Question: I have a form page like below image. I should take value from this form. I have a custom collection view from the bottom. I should take textfield value from the cell. how can I do that?
I use the picker view in those cells. Can you show a little example for me?

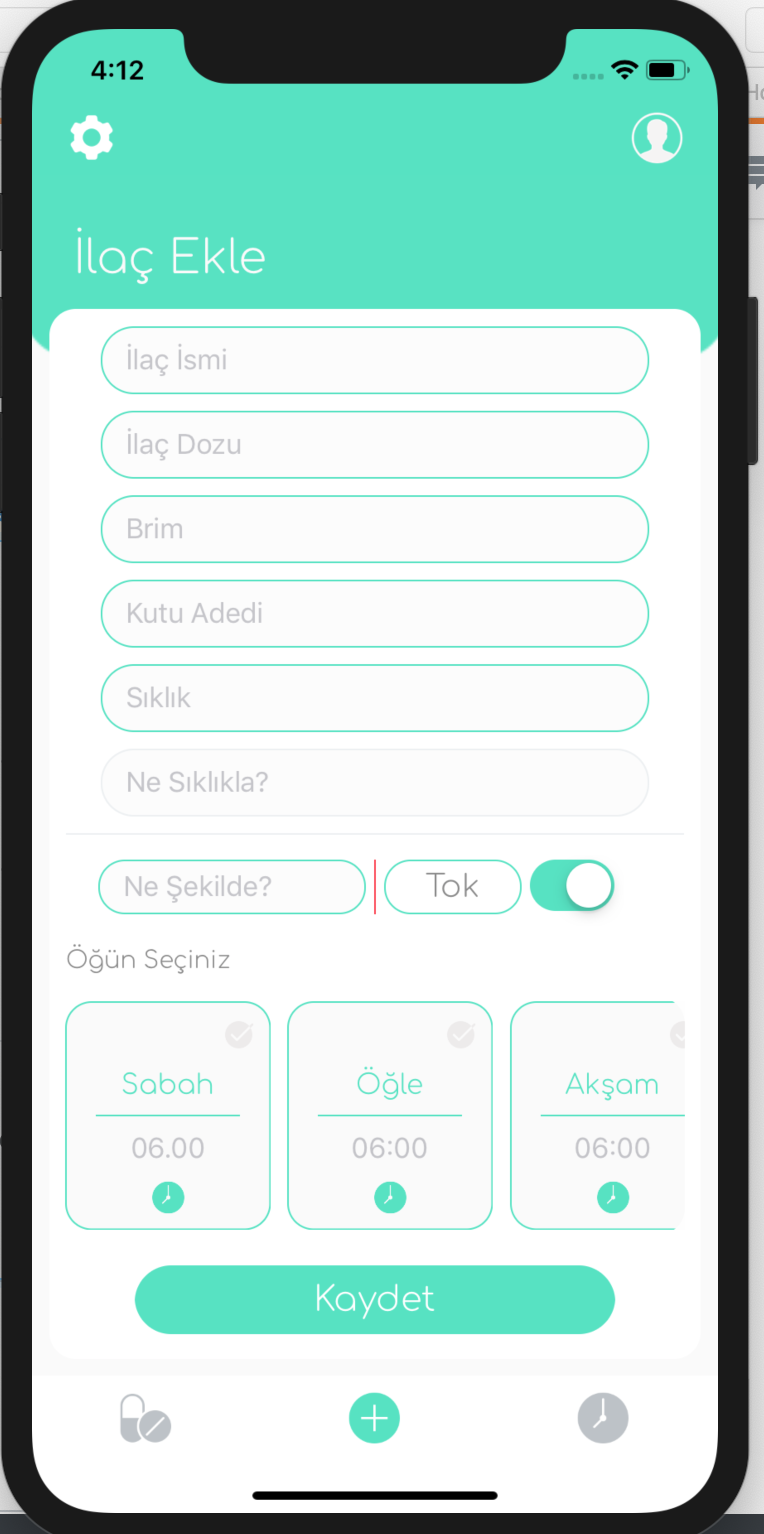
Answer: Question: "I should take textfield value from the cell. how can I do that?"
Answer: You shouldn't do that.
View objects are for displaying information to the user and for collecting input, not for storing data.
This is especially important for 'UICollectionView's and 'UITableView's, since both of those create and recycle cells as needed as the user scrolls.
You should design your collection view to have a data model object (typically an array of structs, or an array of arrays for data in rows and columns).
As the user enters data into your text fields and taps return, you should collect the changed values and save them to your data model. Then your data model is always up-to-date and if you need to fetch the value for a specific IndexPath you just look up the data in the model.